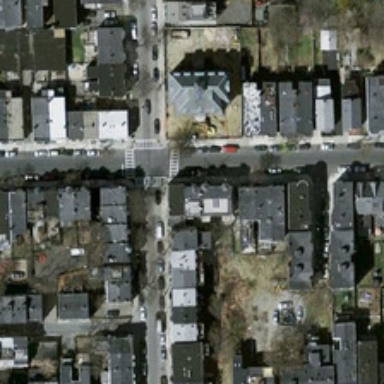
Many gray black buildings and some green trees are around a crossroads in a dense residential area .